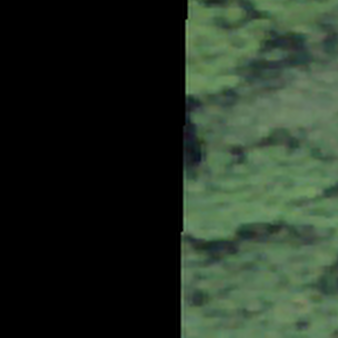
Label: other